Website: slack
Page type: payment
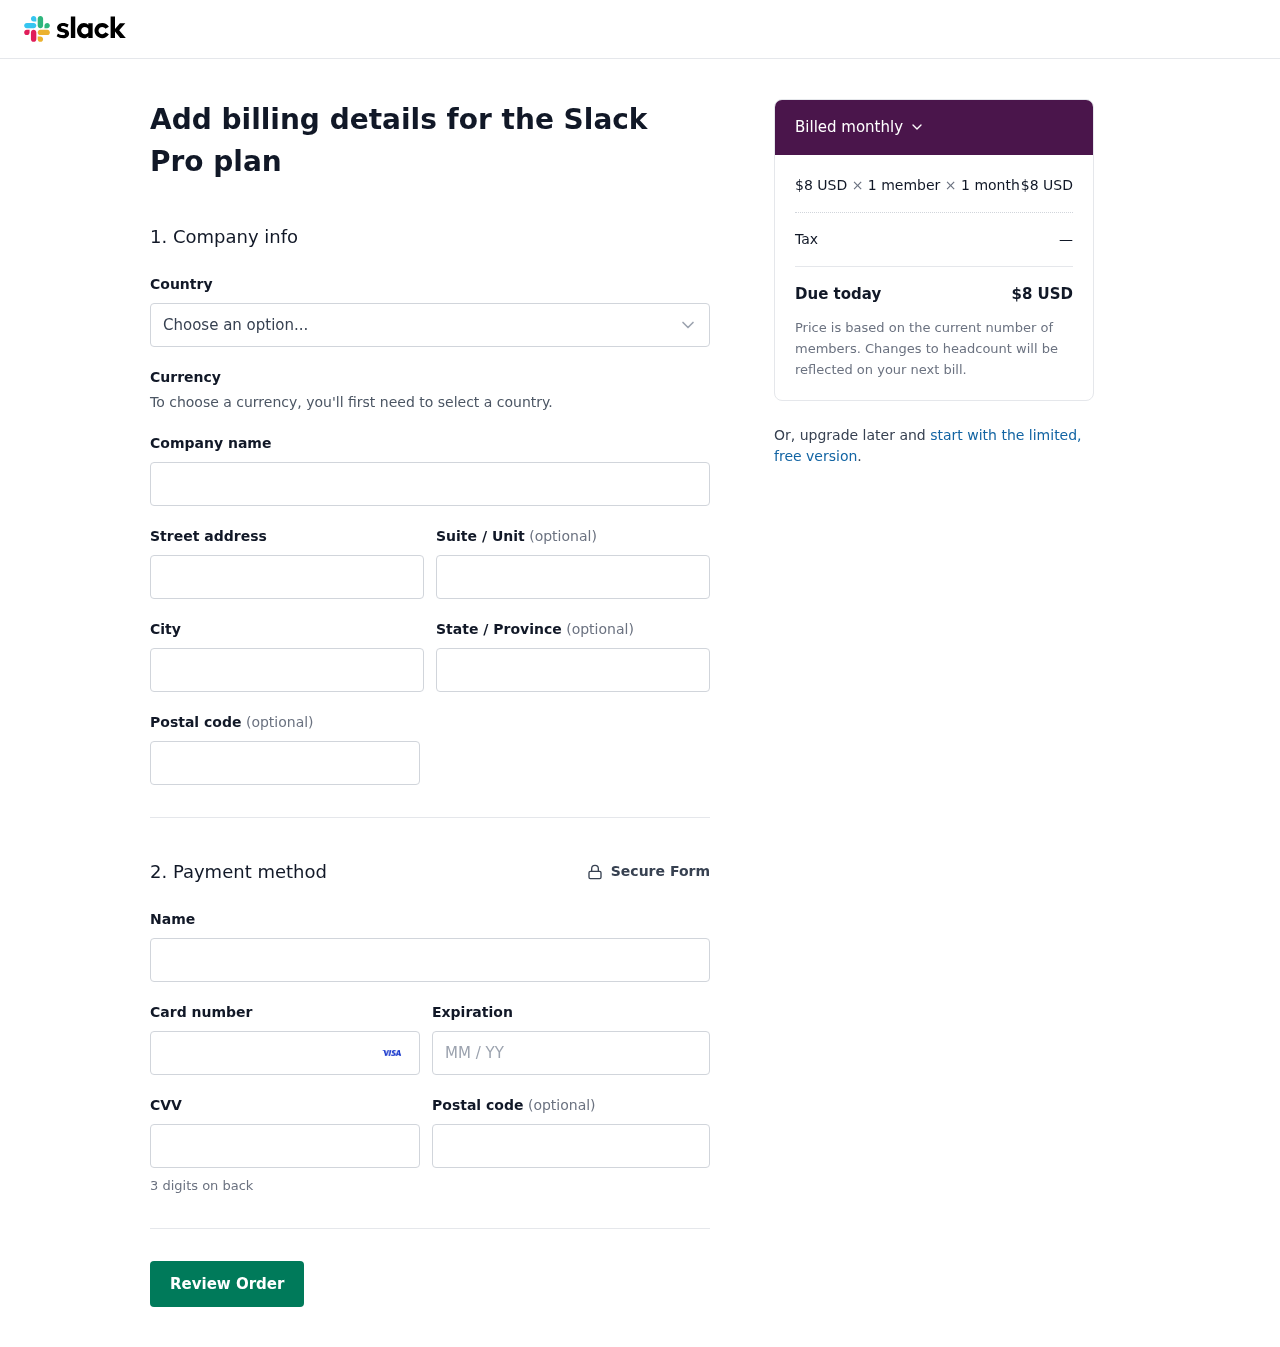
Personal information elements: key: PII_COUNTRY
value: United States
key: PII_STREET
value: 41380 Zachary Wells
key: PII_CITY
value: North Vickie
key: PII_STATE
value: DC
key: PII_POSTCODE
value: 75976
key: PII_FULLNAME
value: Sandra Alexander
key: PII_CARD_NUMBER
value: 4437 9131 6996 7766
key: PII_CARD_EXPIRY
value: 02/29
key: PII_CARD_CVV
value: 608
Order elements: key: ORDER_PRICE_PER_MEMBER
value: $8 USD
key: ORDER_NUM_MEMBERS
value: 1 member
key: ORDER_NUM_MONTHS
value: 1 month
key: ORDER_SUBTOTAL
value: $8 USD
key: ORDER_TAX
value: —
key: ORDER_TOTAL
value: $8 USD